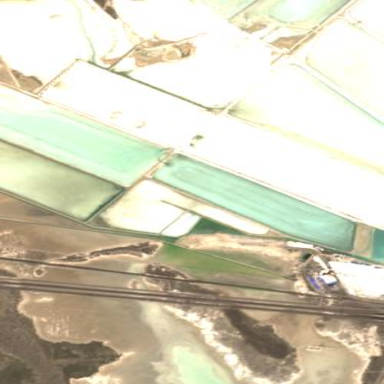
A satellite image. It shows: Salt pond.